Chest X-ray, AP view. Patient: 44 years old, sex M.
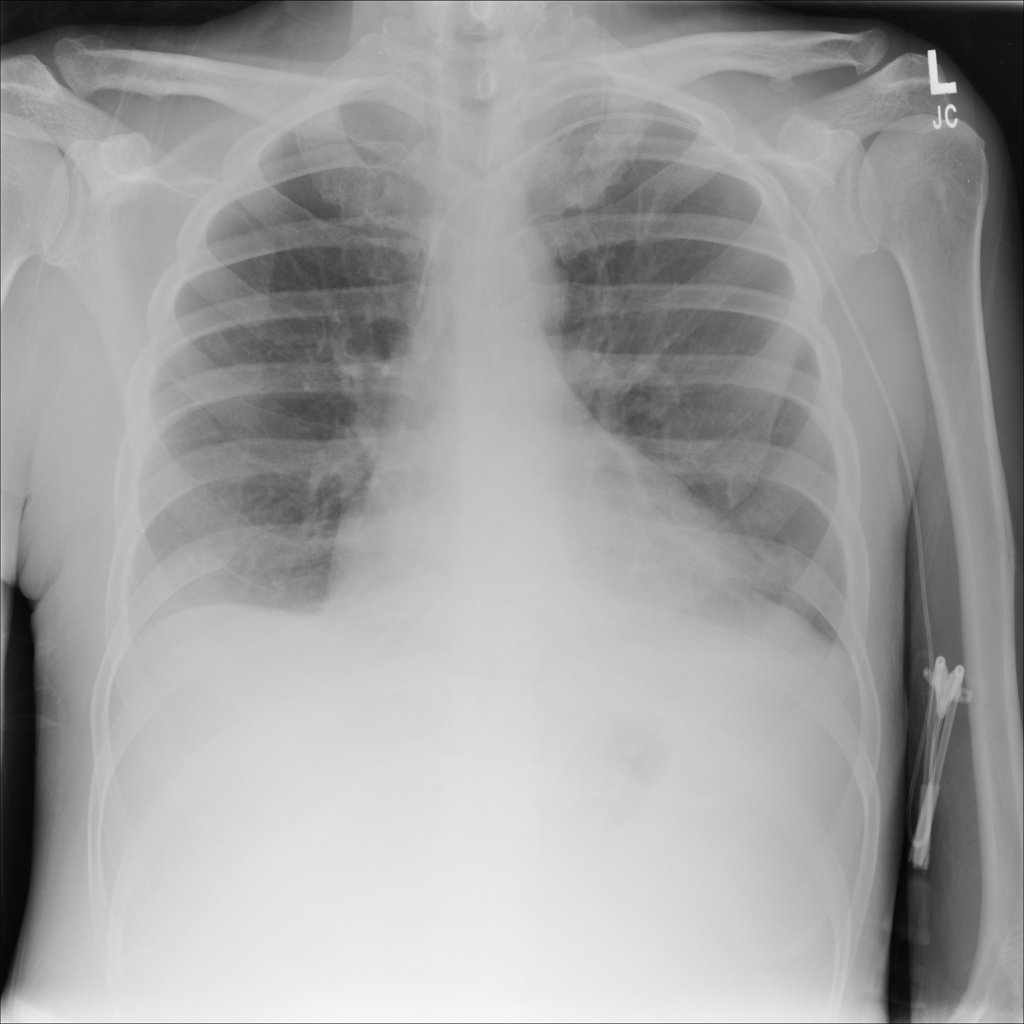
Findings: Cardiomegaly